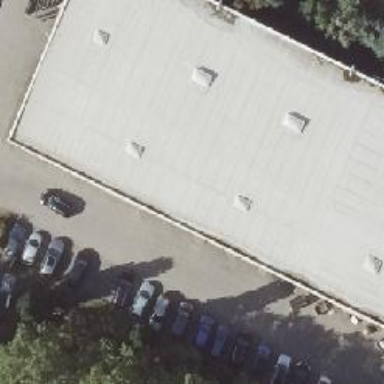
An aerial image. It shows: Car repair shop.